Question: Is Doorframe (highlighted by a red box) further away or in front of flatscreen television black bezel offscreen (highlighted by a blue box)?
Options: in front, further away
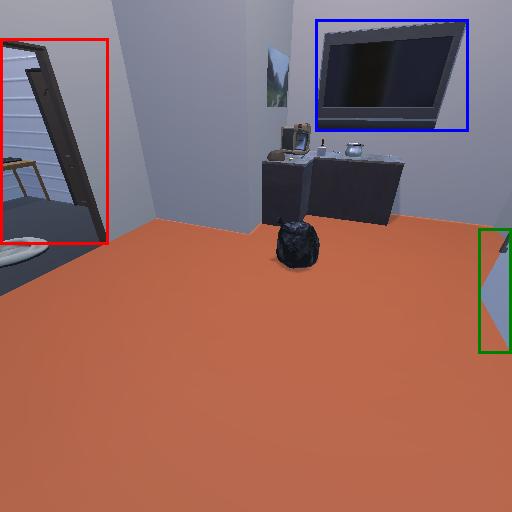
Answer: in front